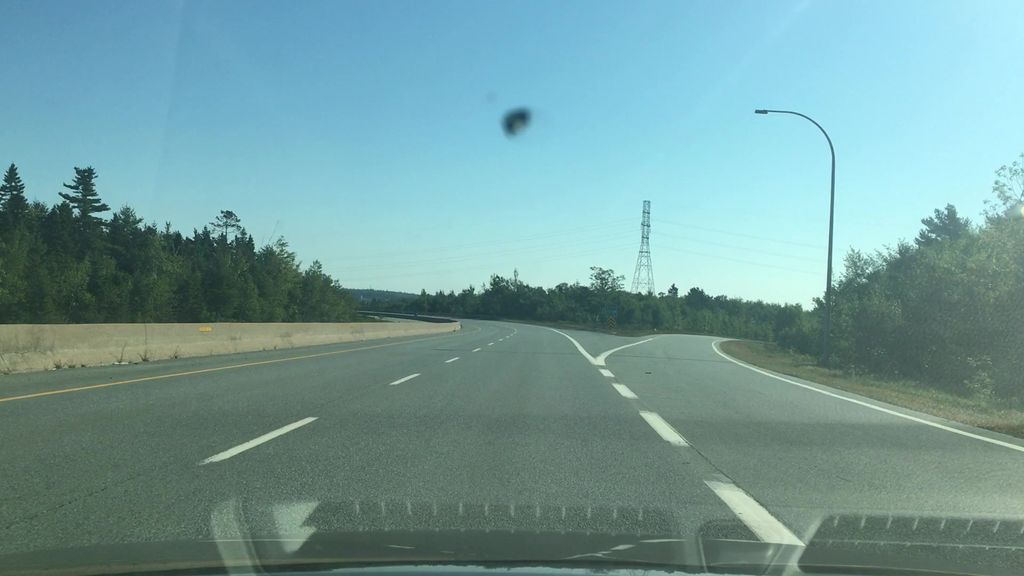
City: halifax